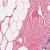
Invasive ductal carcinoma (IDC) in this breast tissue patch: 0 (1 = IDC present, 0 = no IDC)